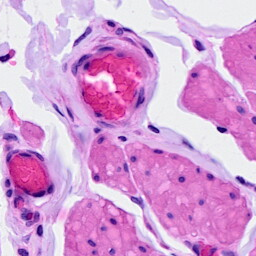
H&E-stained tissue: Breast